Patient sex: M
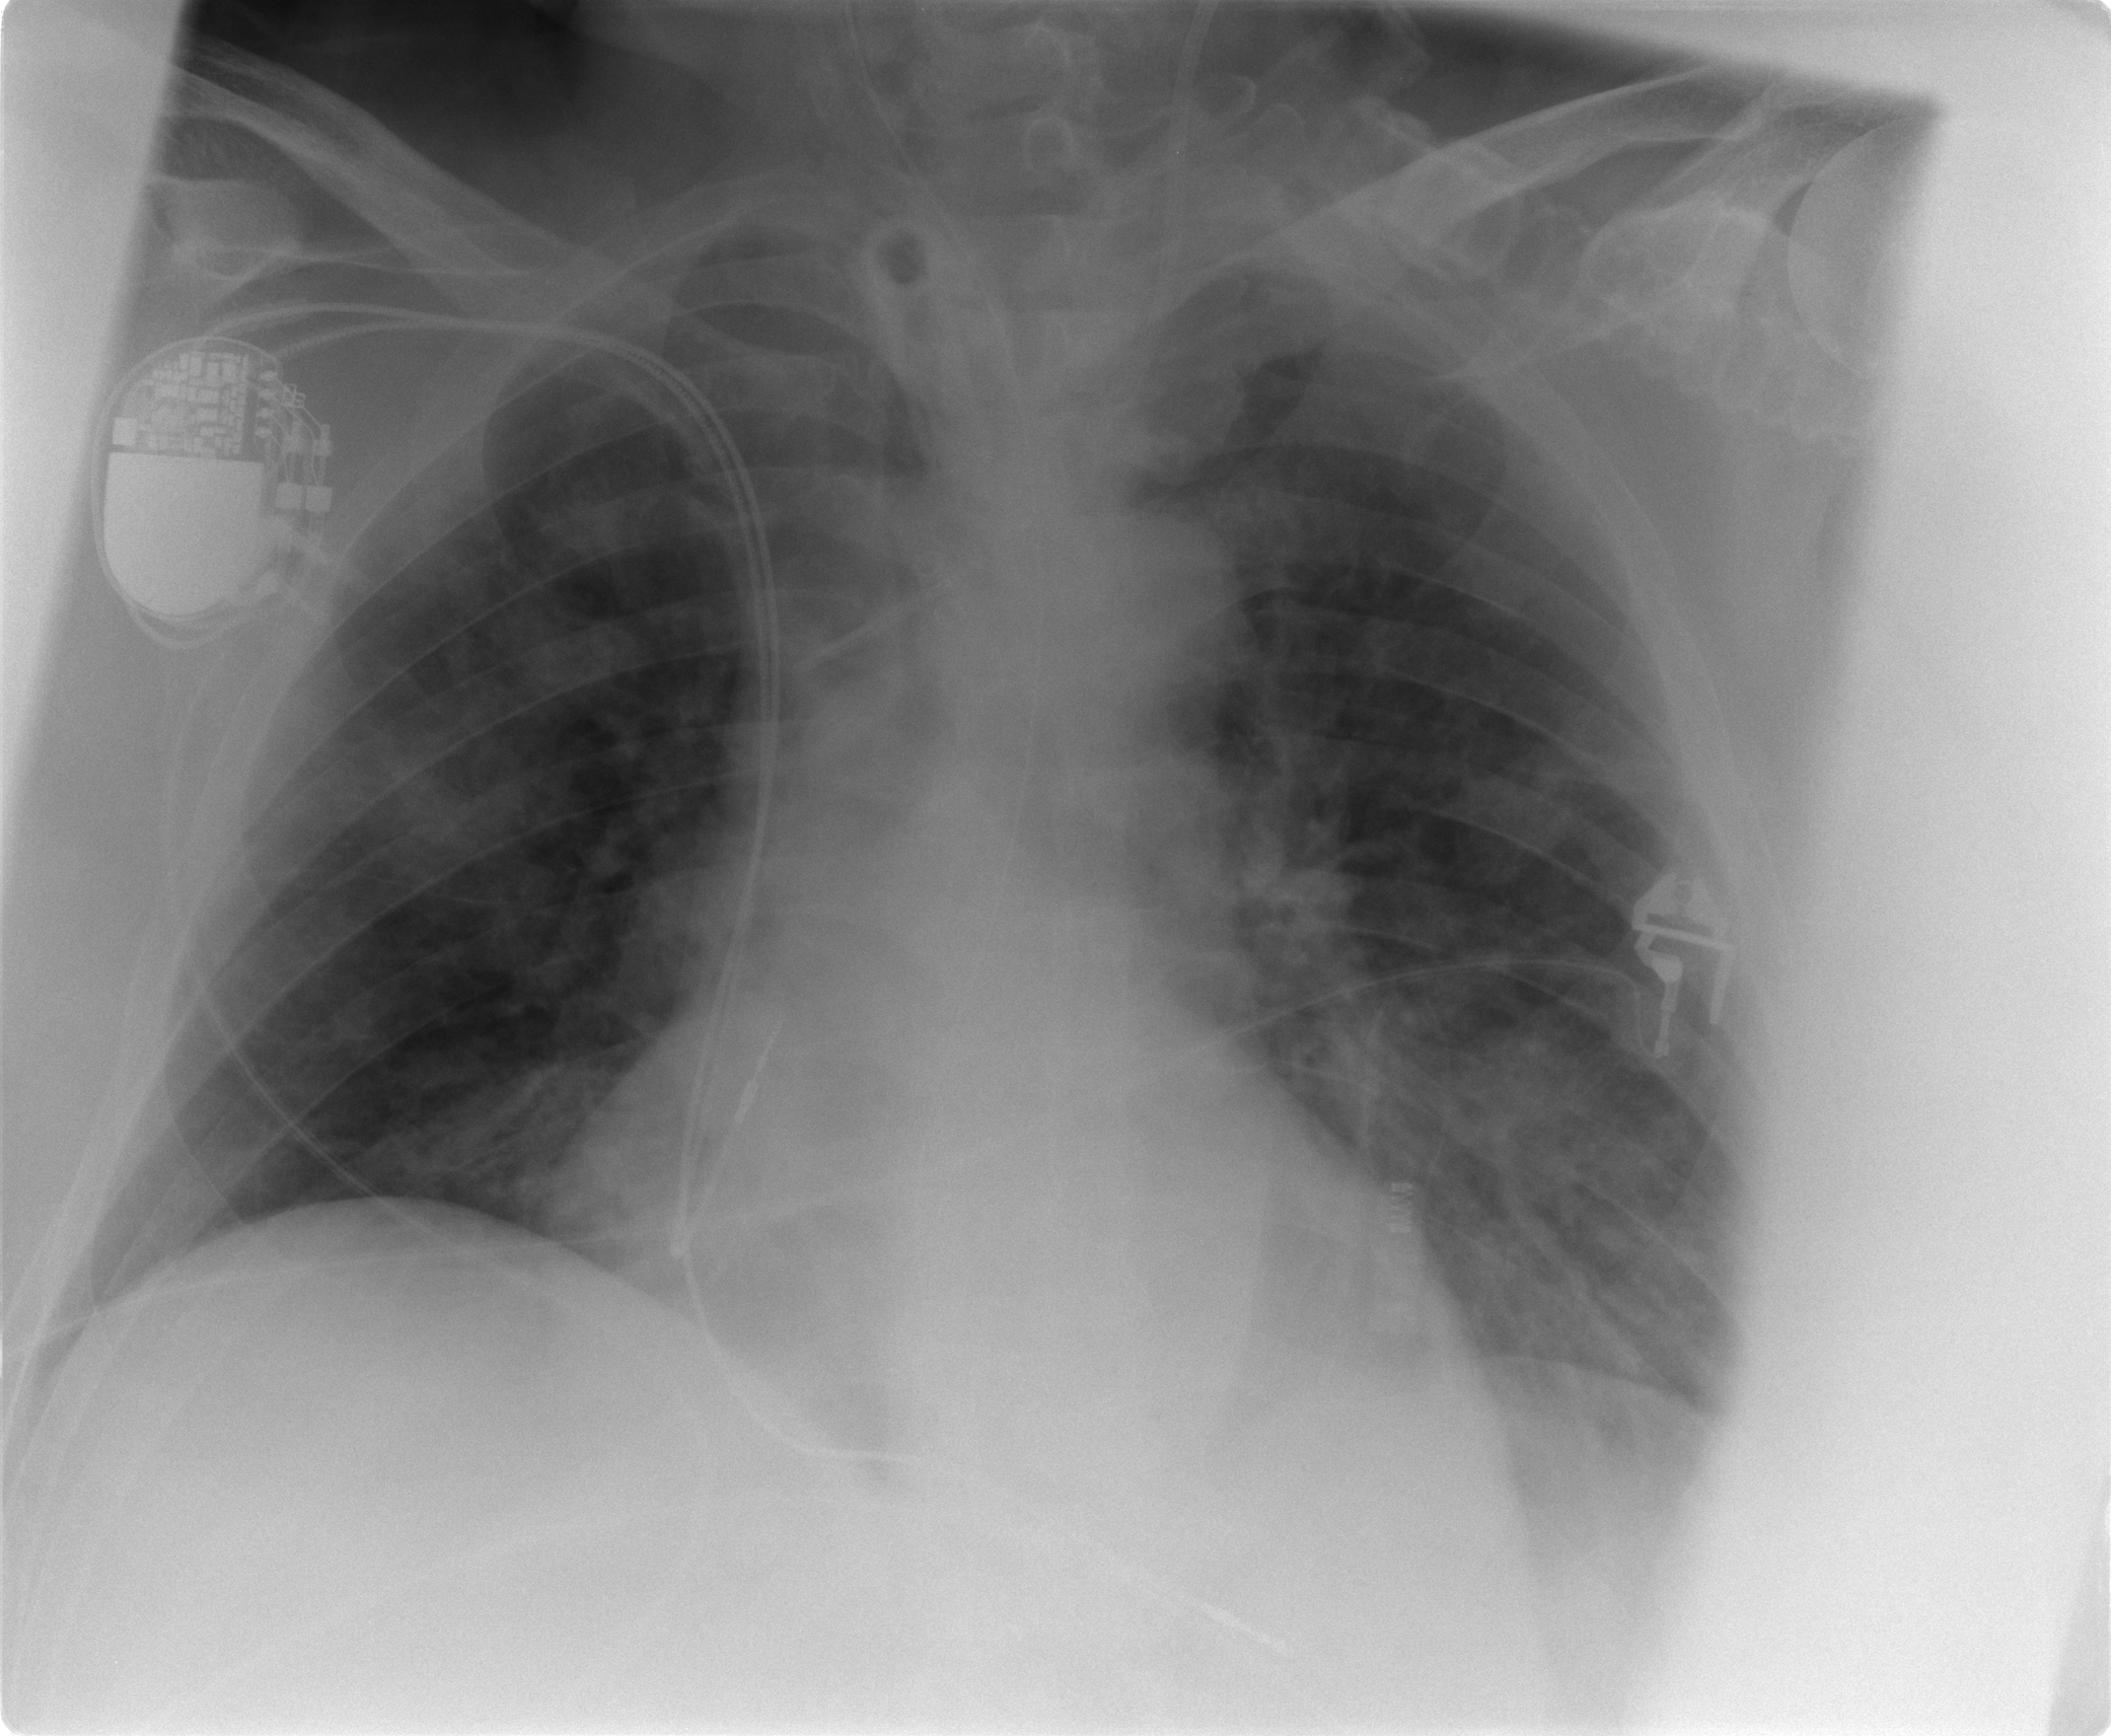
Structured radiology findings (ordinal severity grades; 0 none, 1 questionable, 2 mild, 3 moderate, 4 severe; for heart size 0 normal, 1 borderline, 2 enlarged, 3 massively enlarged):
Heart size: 2
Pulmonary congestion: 2
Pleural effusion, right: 0
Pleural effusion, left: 0
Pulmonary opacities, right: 3
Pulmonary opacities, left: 2
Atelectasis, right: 2
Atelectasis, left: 2